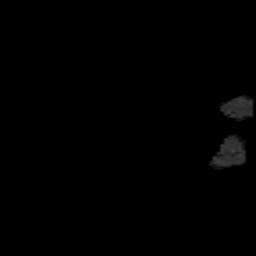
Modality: MD
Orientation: coronal
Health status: healthy
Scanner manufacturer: siemens
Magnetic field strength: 3 T
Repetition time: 12 s
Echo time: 0.092 s